Field crop: maize
Growth stage: 1
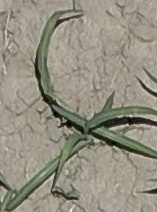
Species: sorghum